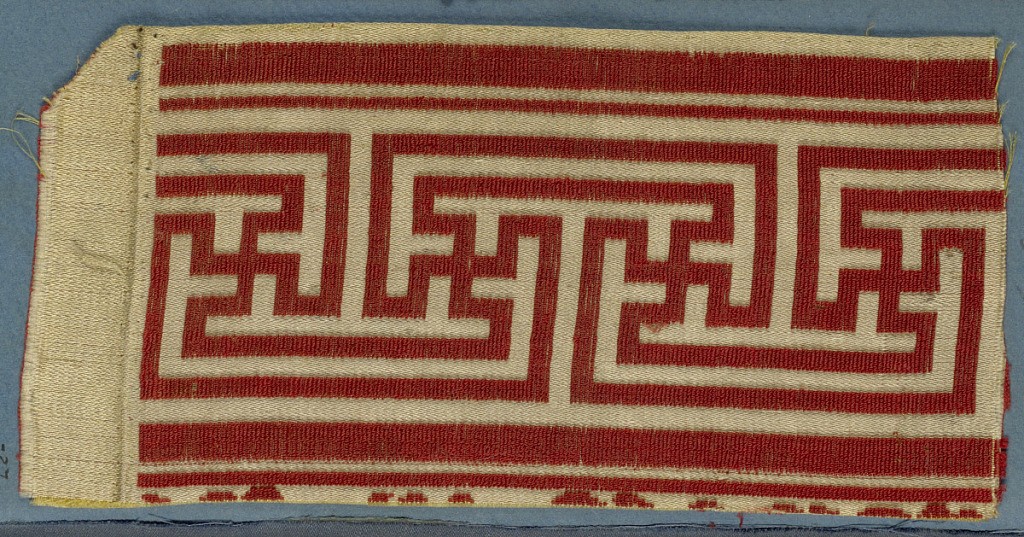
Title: Trimming
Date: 19th century
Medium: silk Technique: uncut supplementary warp pile on satin ground (velvet)
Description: Trimming fragment in a design of red fretwork on a yellow ground.